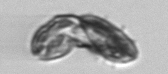
Label: Karenia